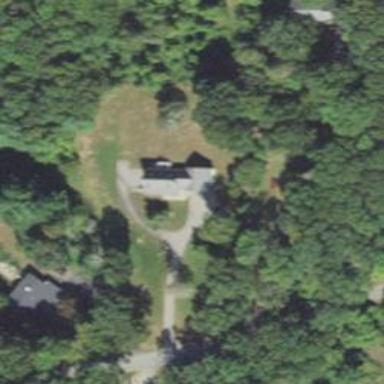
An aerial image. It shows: Residential driveway.